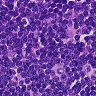
Metastatic tissue present: no